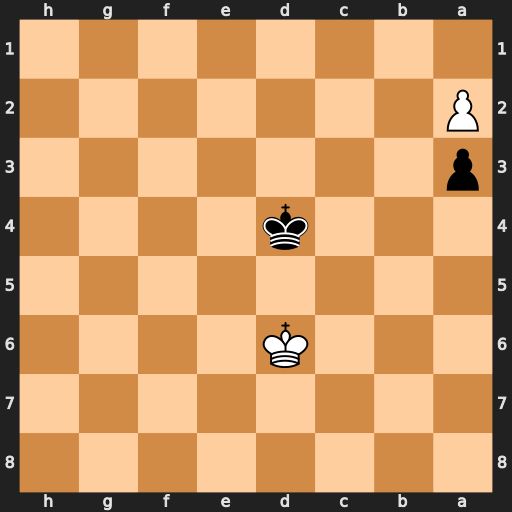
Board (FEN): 8/8/3K4/8/3k4/p7/P7/8
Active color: b
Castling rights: -
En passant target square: -
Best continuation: Kc3 Kc5 Kb2 Kc4 Kxa2 Kc3 Kb1